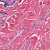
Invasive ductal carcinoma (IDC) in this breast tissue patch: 0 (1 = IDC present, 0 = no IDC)